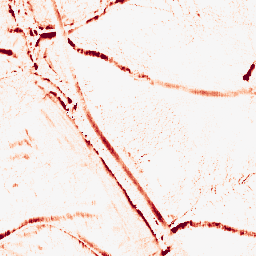
Category: morphological
Decomposition family: morphological_ellipse
Decomposition parameters: operation: opening
width: 10
height: 5
Upsampling method: cubic_catmull_rom
Upsampling parameters: scale: 2
Upsampling scale: 2